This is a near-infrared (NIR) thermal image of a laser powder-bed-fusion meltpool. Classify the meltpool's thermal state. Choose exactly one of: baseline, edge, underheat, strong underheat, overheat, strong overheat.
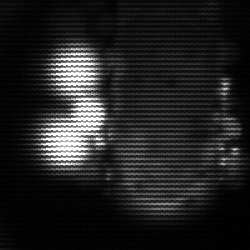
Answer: strong underheat